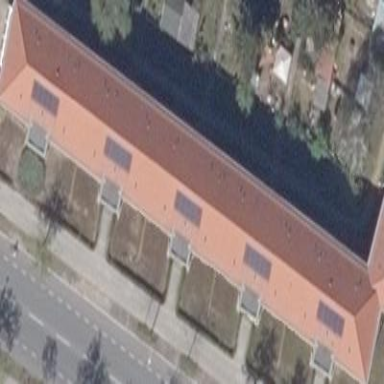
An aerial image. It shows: Cluster of apartments with hipped roofs covered in red roof tiles.